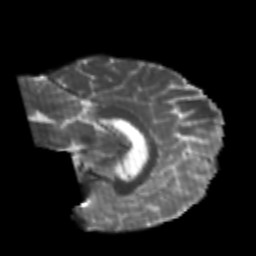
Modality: T2w
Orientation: sagittal
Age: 25
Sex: female
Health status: healthy
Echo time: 0.074 s